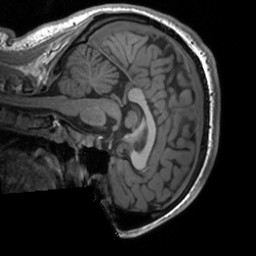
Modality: T1w
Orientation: sagittal
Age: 19
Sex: male
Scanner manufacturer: siemens
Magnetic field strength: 3 T
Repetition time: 1.9 s
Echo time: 0.00226 s